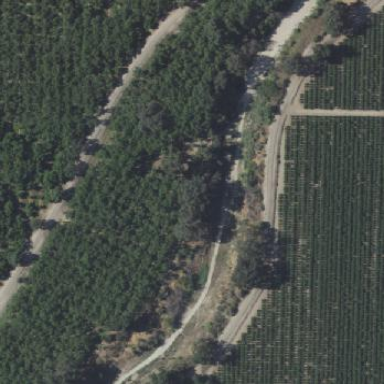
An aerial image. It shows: Orchard filled with walnut trees.